Question: Given a description of the three-view drawing of a solid figure, find the maximum number of small cubes that the solid figure can be composed of when the three-view constraints are met.
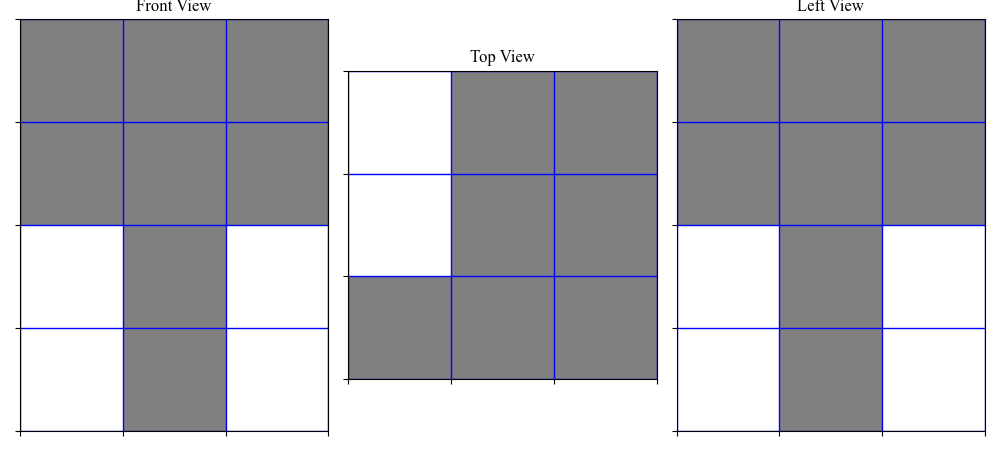
Answer: 16